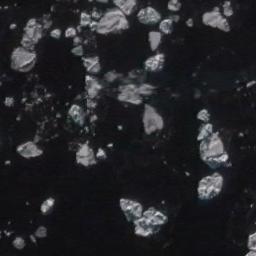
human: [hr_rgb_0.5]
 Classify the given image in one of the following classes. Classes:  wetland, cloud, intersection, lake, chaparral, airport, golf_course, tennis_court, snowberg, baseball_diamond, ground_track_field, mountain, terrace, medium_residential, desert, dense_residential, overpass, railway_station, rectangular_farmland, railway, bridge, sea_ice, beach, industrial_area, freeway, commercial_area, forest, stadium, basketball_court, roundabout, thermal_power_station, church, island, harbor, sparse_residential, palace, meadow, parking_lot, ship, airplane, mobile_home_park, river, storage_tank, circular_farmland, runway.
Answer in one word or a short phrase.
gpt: sea_ice